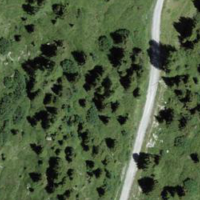
EUNIS habitat code: 43
Species observed at this site:
Campanula barbata